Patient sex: M
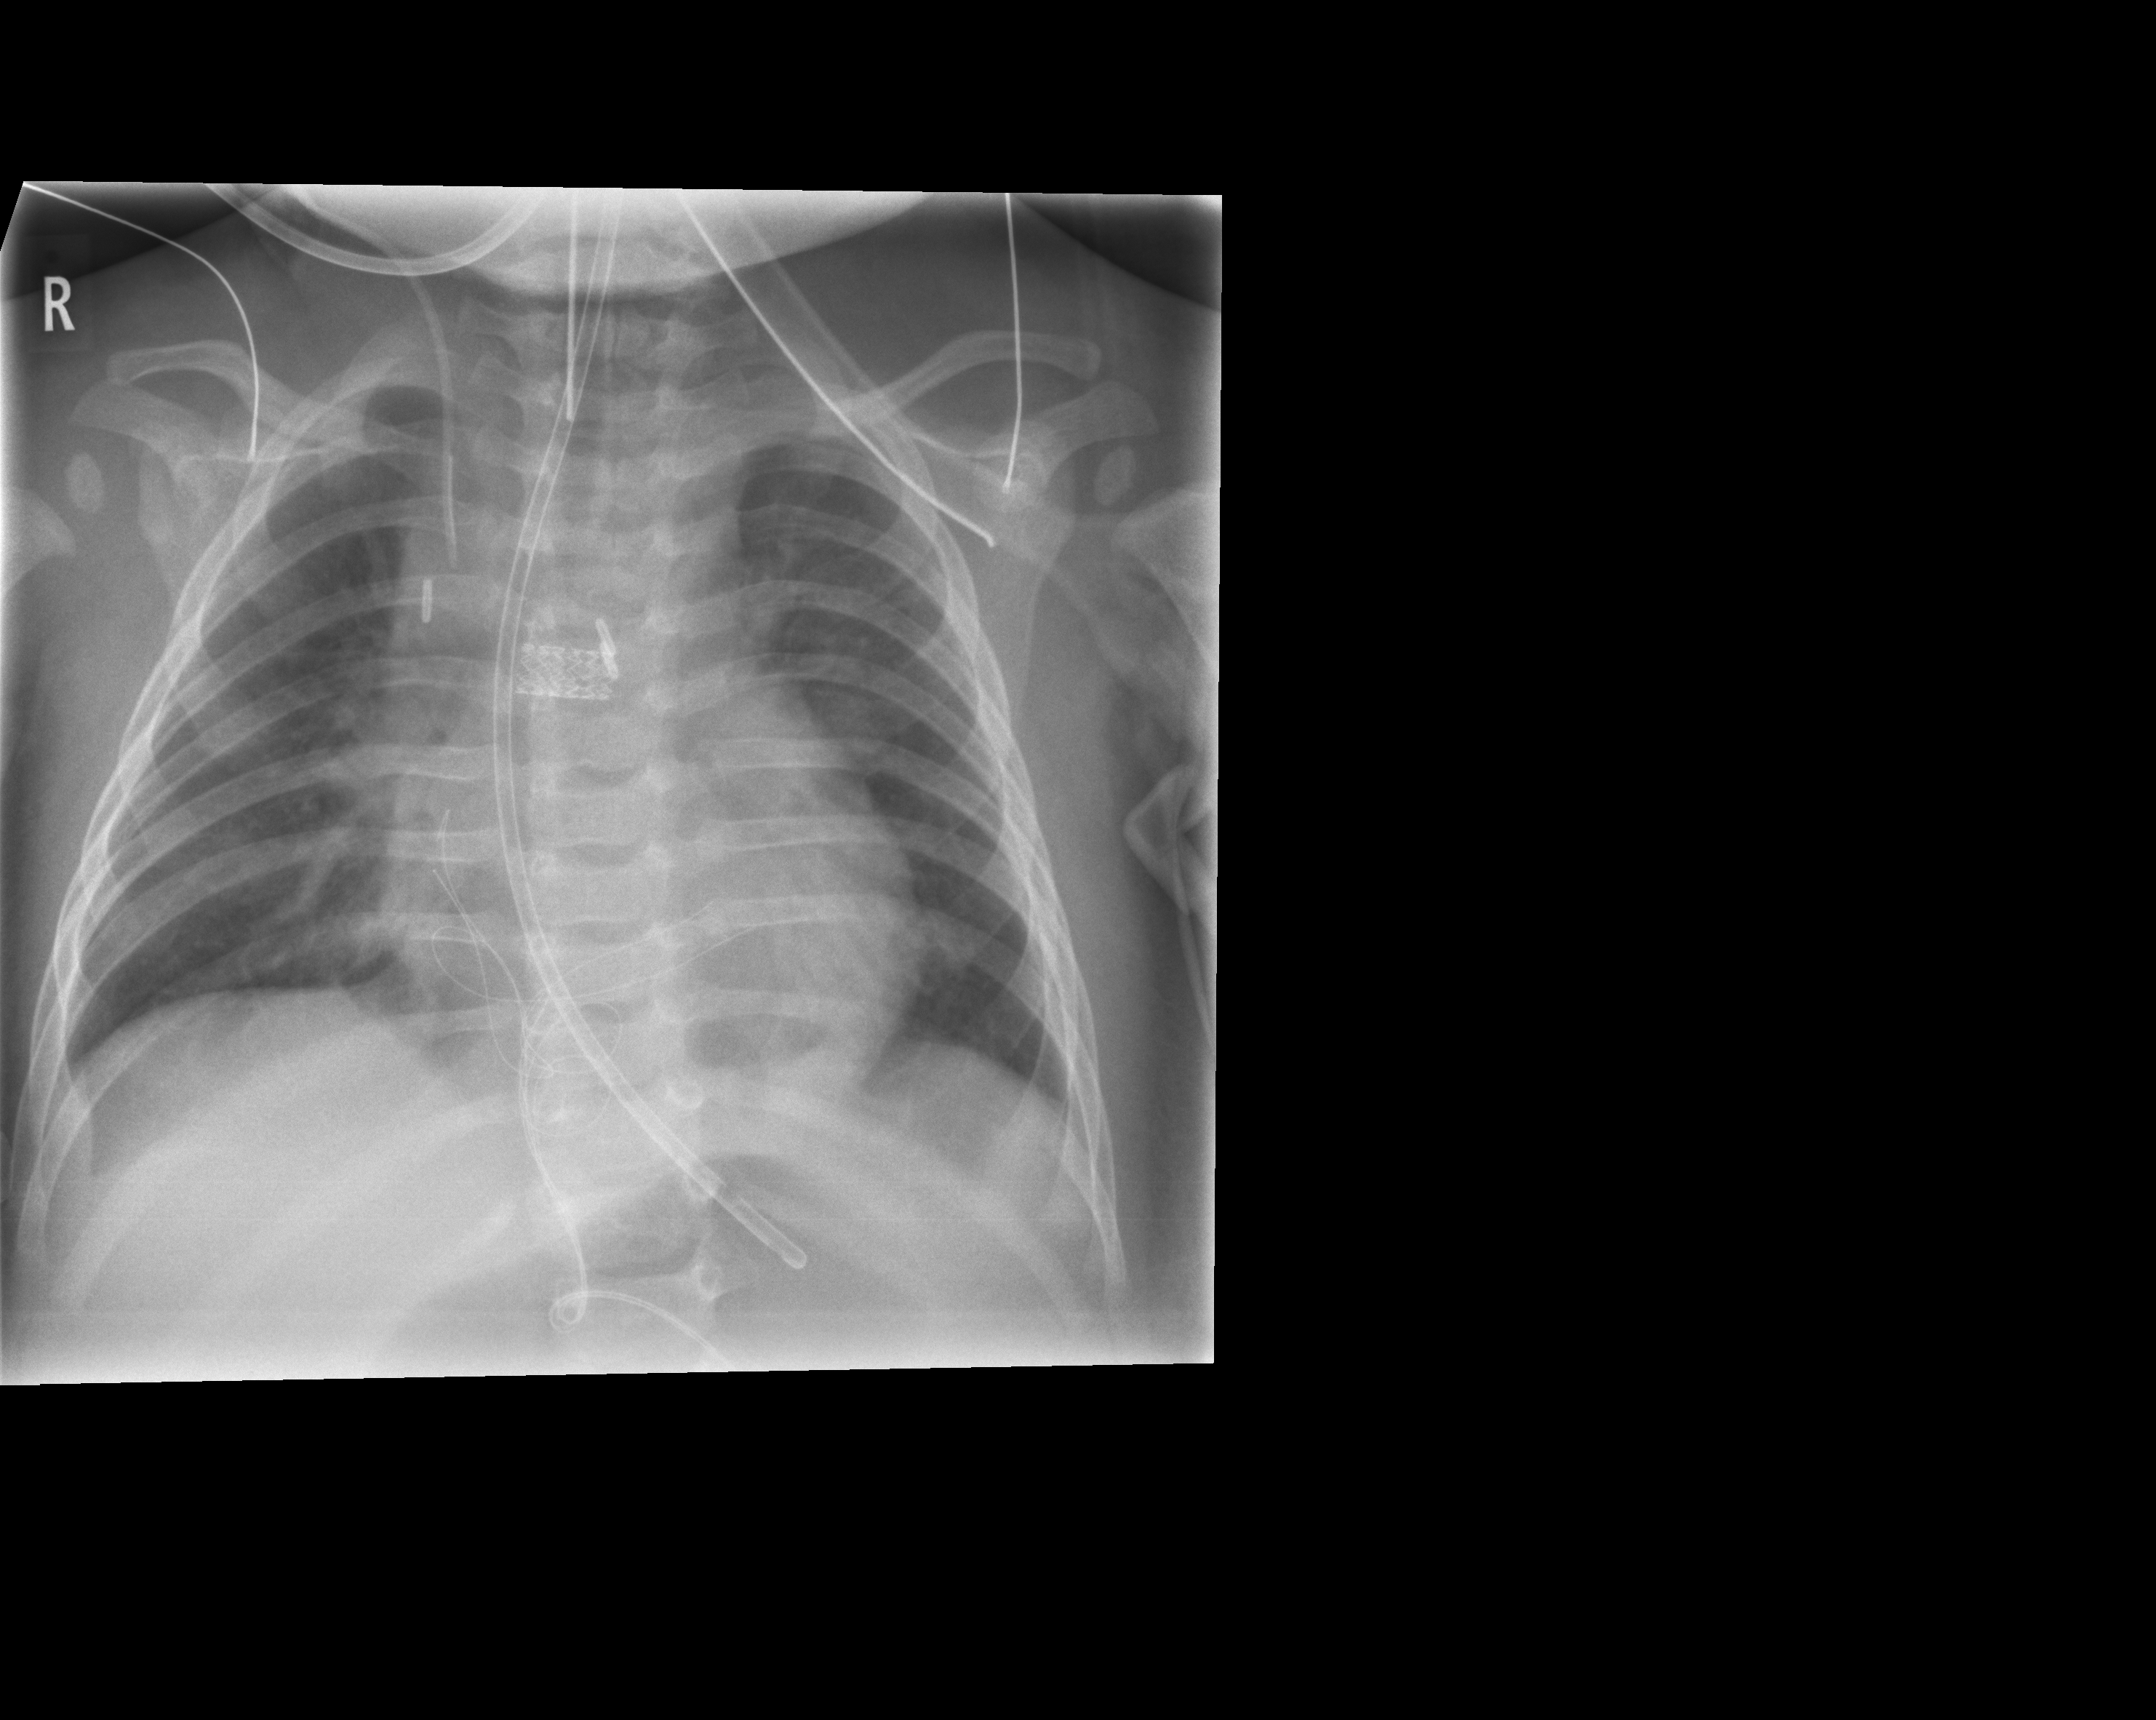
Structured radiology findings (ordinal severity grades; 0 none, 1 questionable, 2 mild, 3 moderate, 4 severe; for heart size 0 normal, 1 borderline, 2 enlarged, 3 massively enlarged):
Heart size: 2
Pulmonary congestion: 1
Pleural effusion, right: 0
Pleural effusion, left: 0
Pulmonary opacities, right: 2
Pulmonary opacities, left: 2
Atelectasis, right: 1
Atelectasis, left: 1